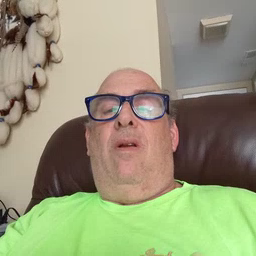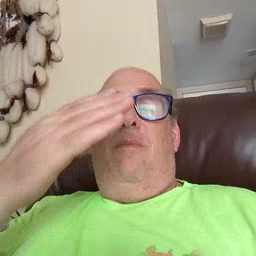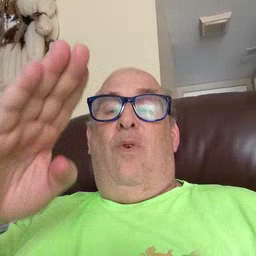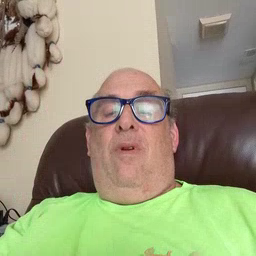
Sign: blue